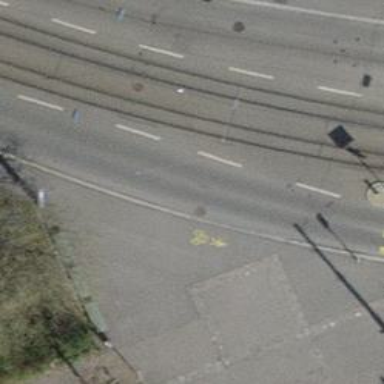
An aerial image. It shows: Unmarked crossing with traffic calming table on the road.